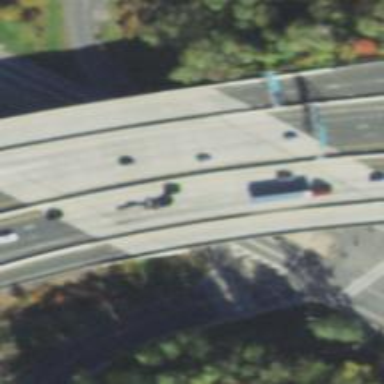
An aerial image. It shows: Bridge with asphalt surface. It is part of motorway link.